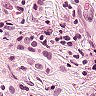
Metastatic tissue present: yes